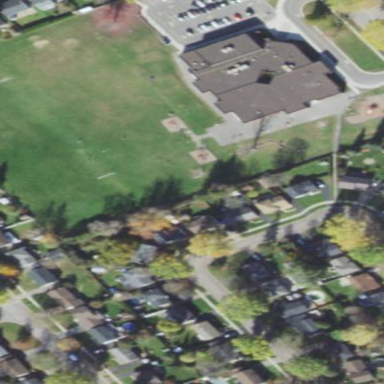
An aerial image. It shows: School.